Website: macys
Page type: gifting
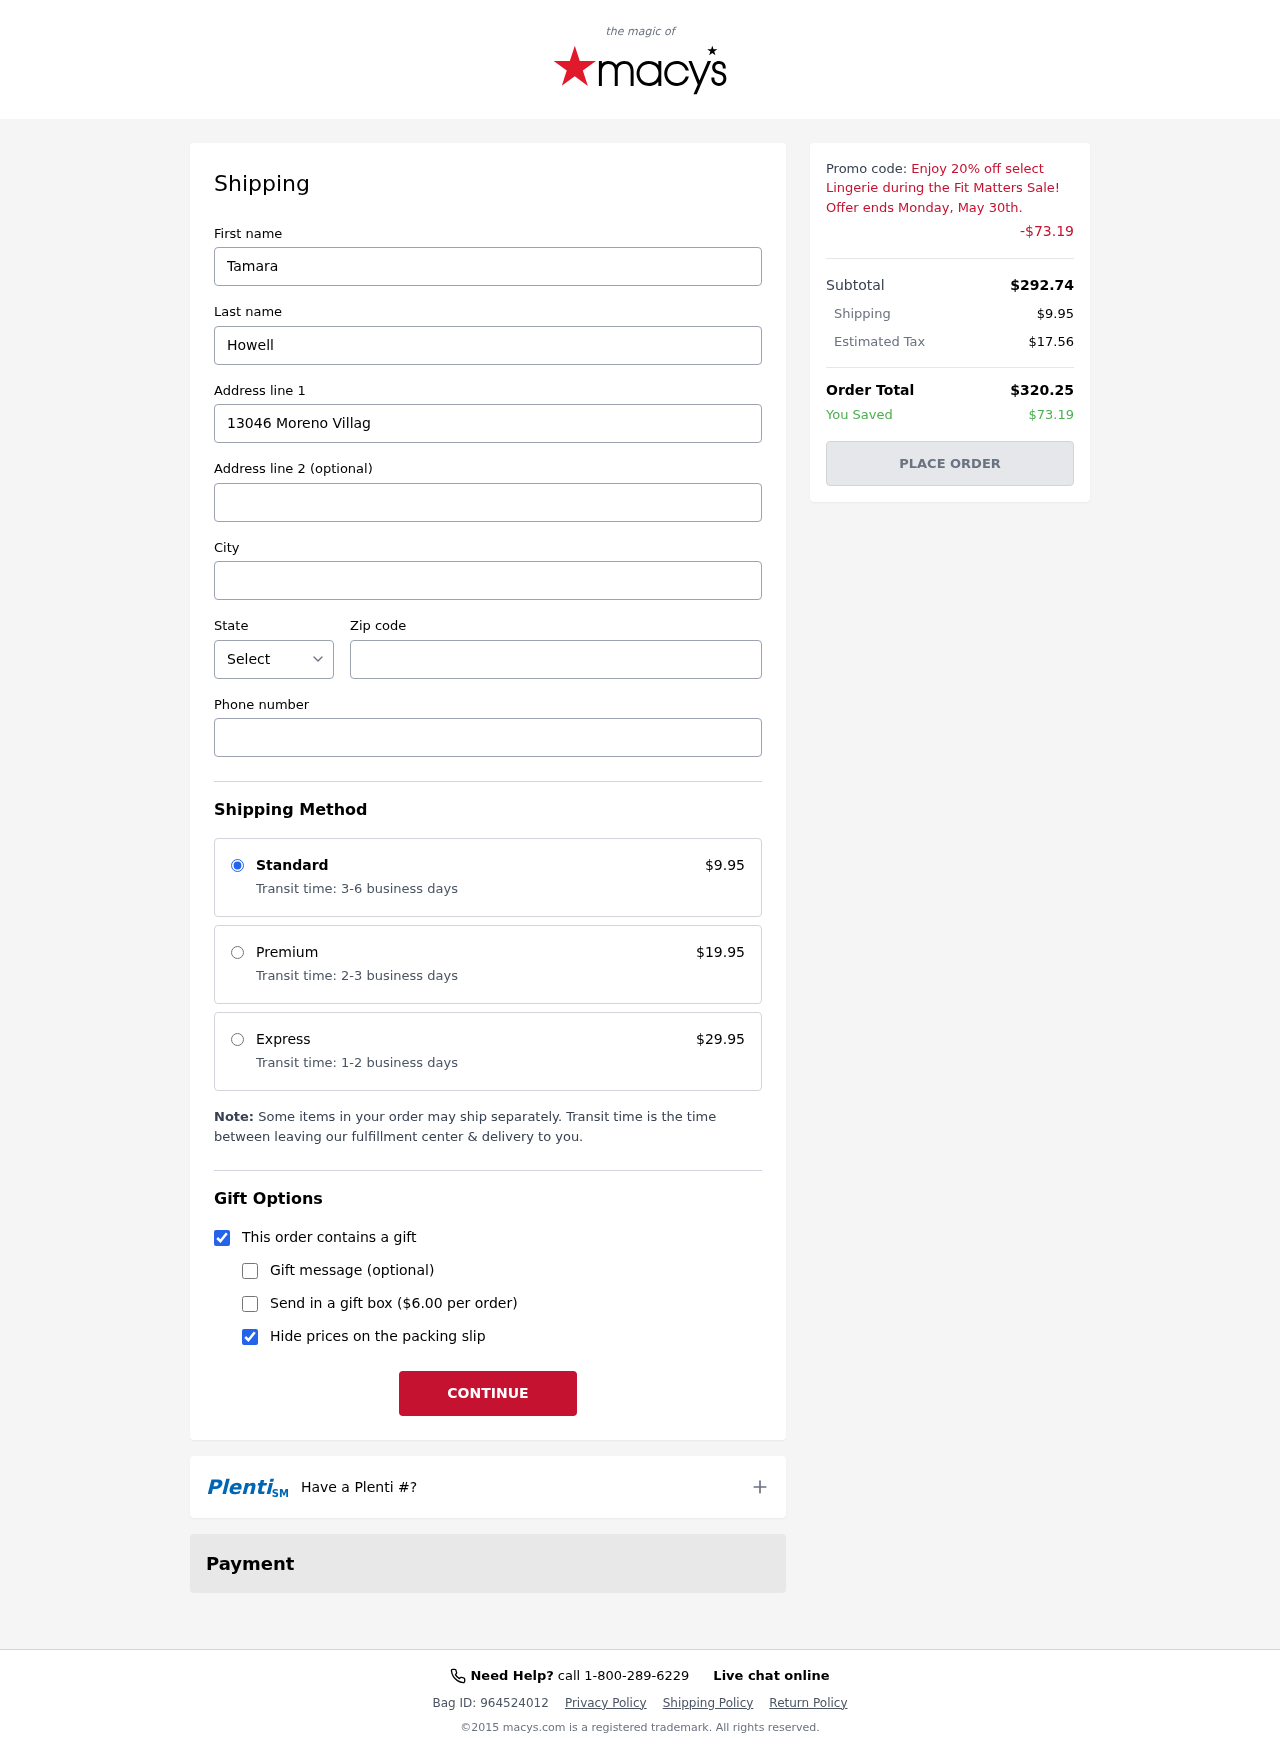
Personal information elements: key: PII_CITY
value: Eileenborough
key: PII_FIRSTNAME
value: Tamara
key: PII_LASTNAME
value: Howell
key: PII_PHONE
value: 7243110546
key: PII_POSTCODE
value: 46831
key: PII_STATE_ABBR
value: MO
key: PII_STREET
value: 13046 Moreno Villages Apt. 305
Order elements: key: ORDER_SHIPPING_COST
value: $9.95
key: ORDER_DISCOUNT
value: -$73.19
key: ORDER_SUBTOTAL
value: $292.74
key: ORDER_TAX
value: $17.56
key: ORDER_TOTAL
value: $320.25
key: ORDER_SAVINGS
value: $73.19